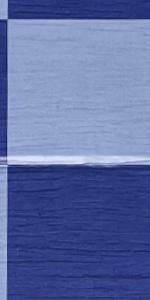
Label: Empty